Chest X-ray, PA view. Patient: 48 years old, sex F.
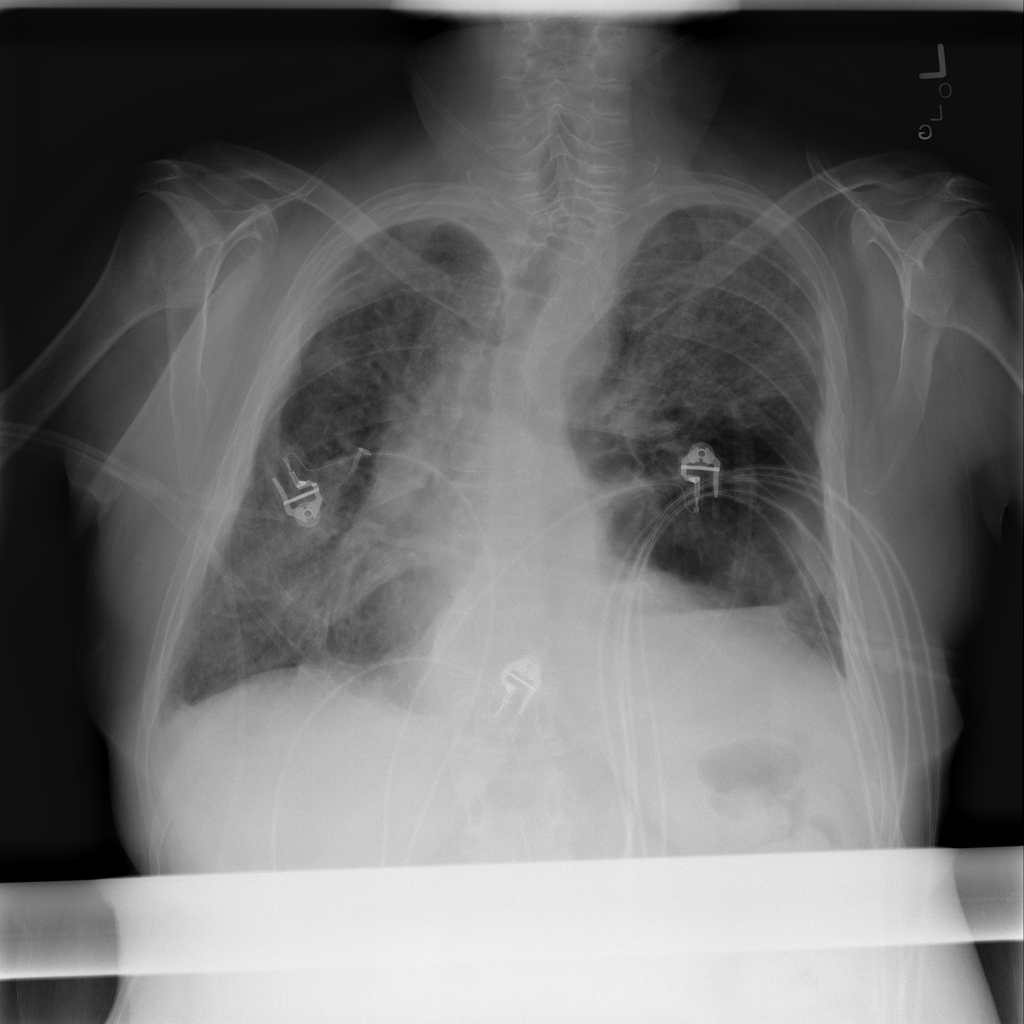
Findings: No Finding